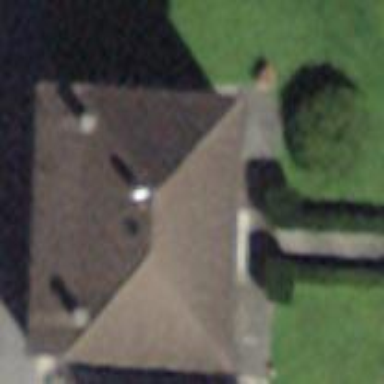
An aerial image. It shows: Detached building.